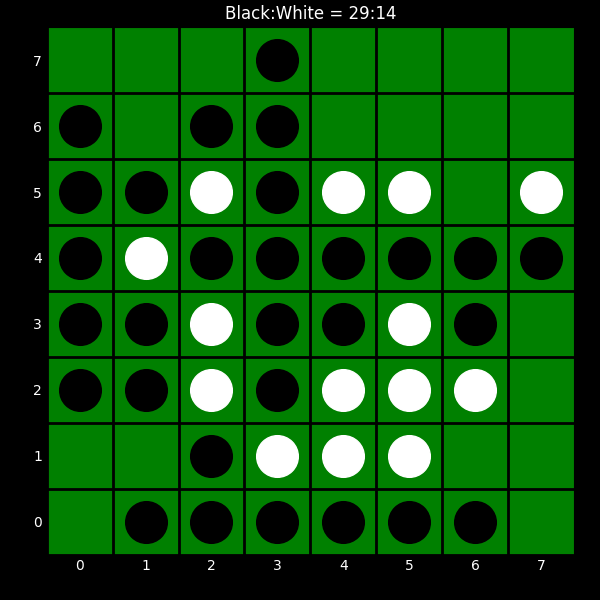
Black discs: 29
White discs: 14